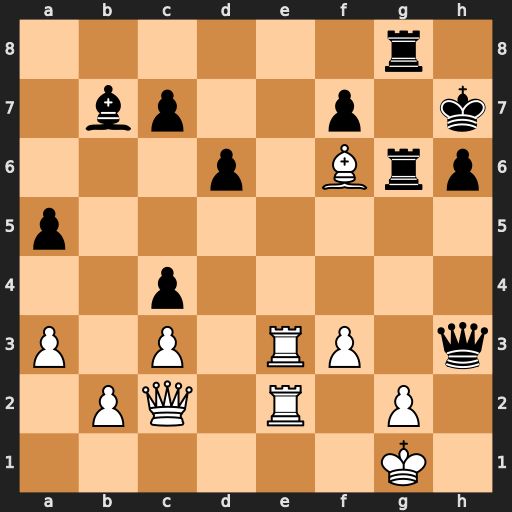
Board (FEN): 6r1/1bp2p1k/3p1Brp/p7/2p5/P1P1RP1q/1PQ1R1P1/6K1
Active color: w
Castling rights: -
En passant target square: -
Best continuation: Re8 Rxe8 Rxe8